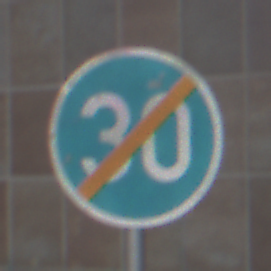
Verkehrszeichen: EndeMindestgeschwindigkeit
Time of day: MorningAfternoon
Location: Roofed (Urban)
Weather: PartlyCloudy
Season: NotSpecified
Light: Natural